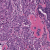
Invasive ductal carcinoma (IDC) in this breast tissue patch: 1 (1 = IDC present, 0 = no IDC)